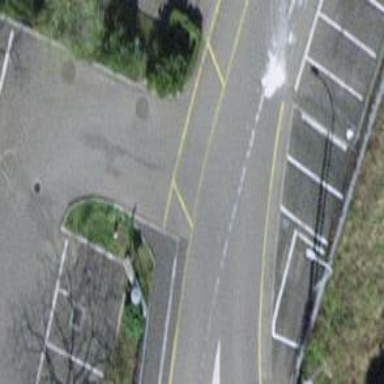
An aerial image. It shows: Unmarked crossing on the road.